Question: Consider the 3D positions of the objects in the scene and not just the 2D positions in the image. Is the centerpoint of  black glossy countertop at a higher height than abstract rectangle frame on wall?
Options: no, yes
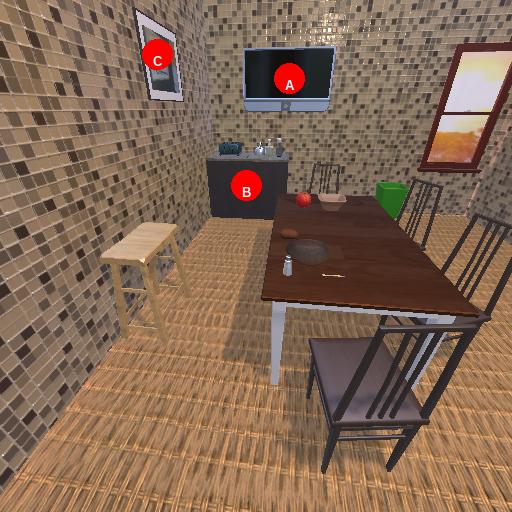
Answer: no